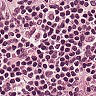
Metastatic tissue present: no